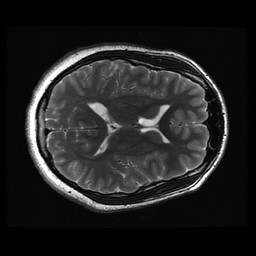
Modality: T2w
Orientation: axial
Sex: male
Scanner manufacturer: ge
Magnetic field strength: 3 T
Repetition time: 5 s
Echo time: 0.1028 s